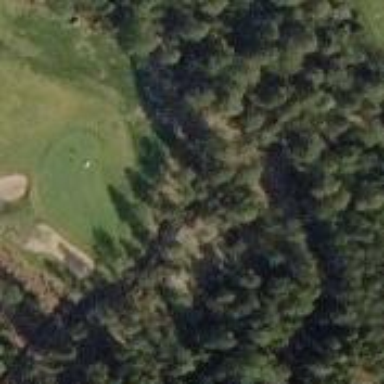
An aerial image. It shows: Pathway for golfing.